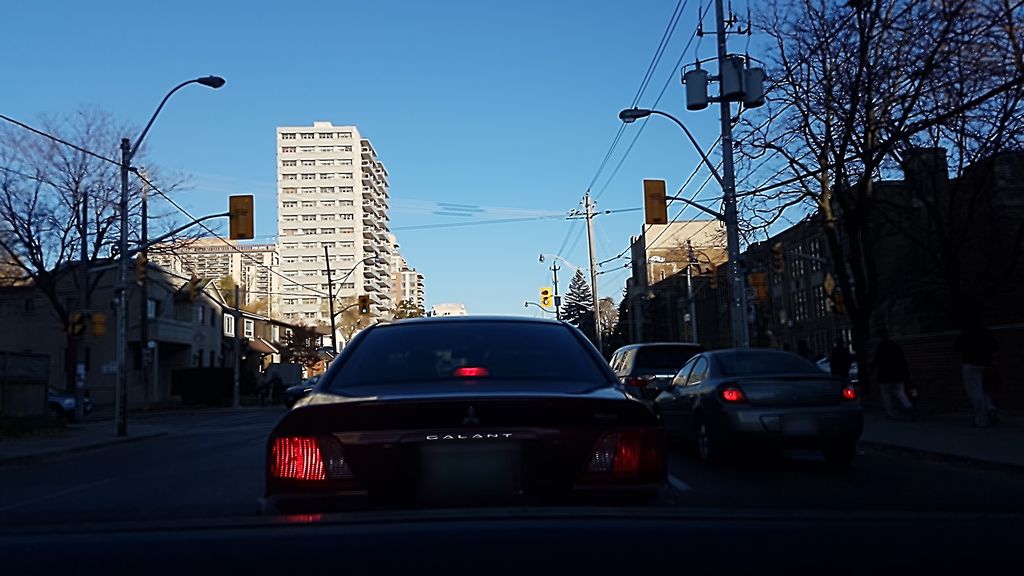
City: toronto